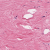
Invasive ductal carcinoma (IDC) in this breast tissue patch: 0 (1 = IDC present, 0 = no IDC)